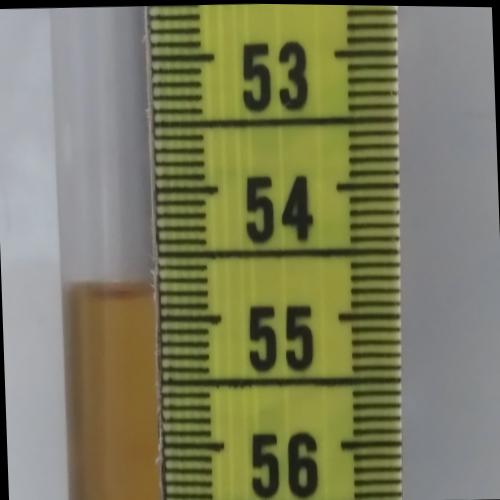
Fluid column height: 54.8 cm